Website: home-depot
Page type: review-order
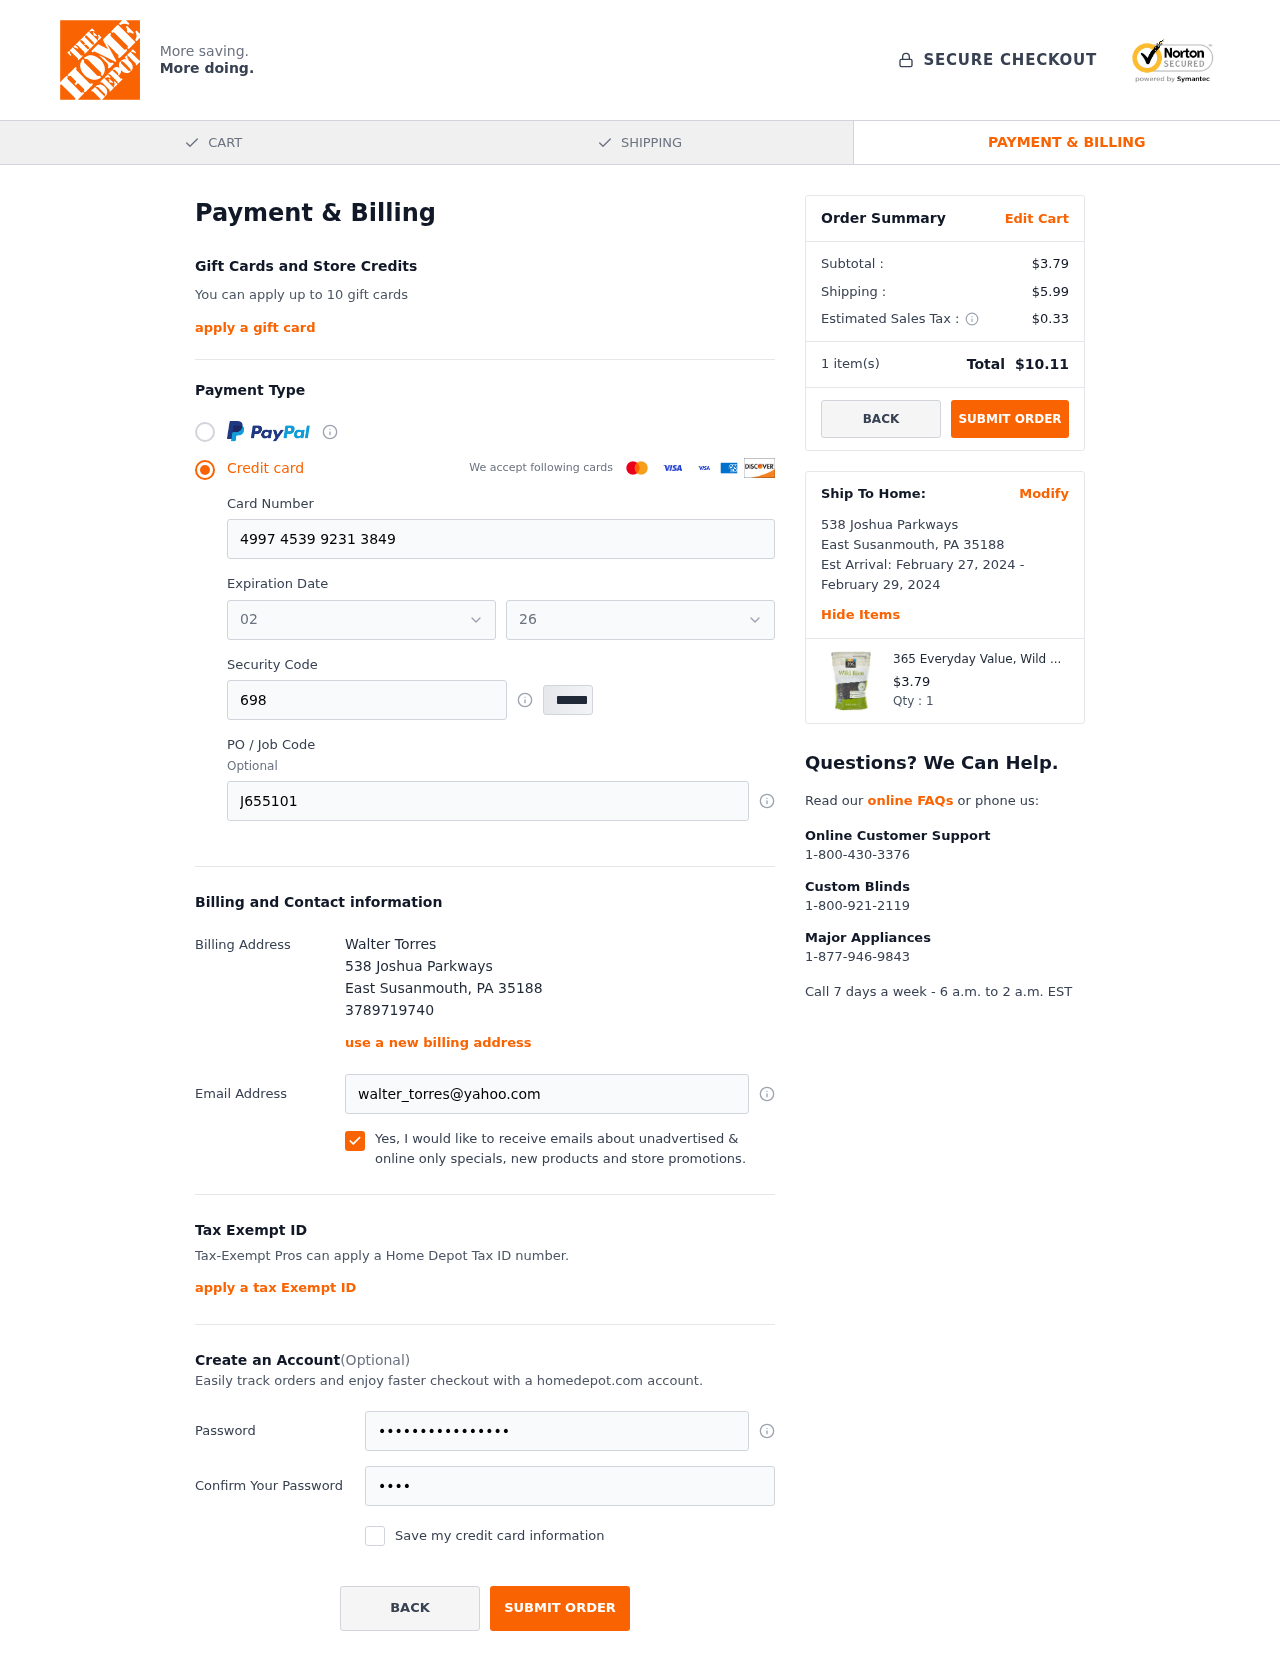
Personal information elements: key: PII_CARD_EXPIRY_MONTH
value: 02
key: PII_CARD_EXPIRY_YEAR
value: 26
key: PII_CITY
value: East Susanmouth
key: PII_FULLNAME
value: Walter Torres
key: PII_PHONE
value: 3789719740
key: PII_POSTCODE
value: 35188
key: PII_STATE_ABBR
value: PA
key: PII_STREET
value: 538 Joshua Parkways
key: PII_CARD_NUMBER
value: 4997 4539 9231 3849
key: PII_CARD_CVV
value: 698
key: PII_JOB_CODE
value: J655101
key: PII_EMAIL
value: walter_torres@yahoo.com
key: PII_POSTCODE_FULL
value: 35188
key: PII_POSTCODE_NUMERIC
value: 35188
Product elements: key: PRODUCT1_NAME
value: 365 Everyday Value, Wild Rice, 14 oz
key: PRODUCT1_PRICE
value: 3.79
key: PRODUCT1_QUANTITY
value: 1
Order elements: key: ORDER_SUBTOTAL
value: $3.79
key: ORDER_SHIPPING_COST
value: $5.99
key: ORDER_TAX
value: $0.33
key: ORDER_NUM_ITEMS
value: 1
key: ORDER_TOTAL
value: $10.11
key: ORDER_SHIPPING_DATE
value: February 27, 2024
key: ORDER_DELIVERY_DATE
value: February 29, 2024